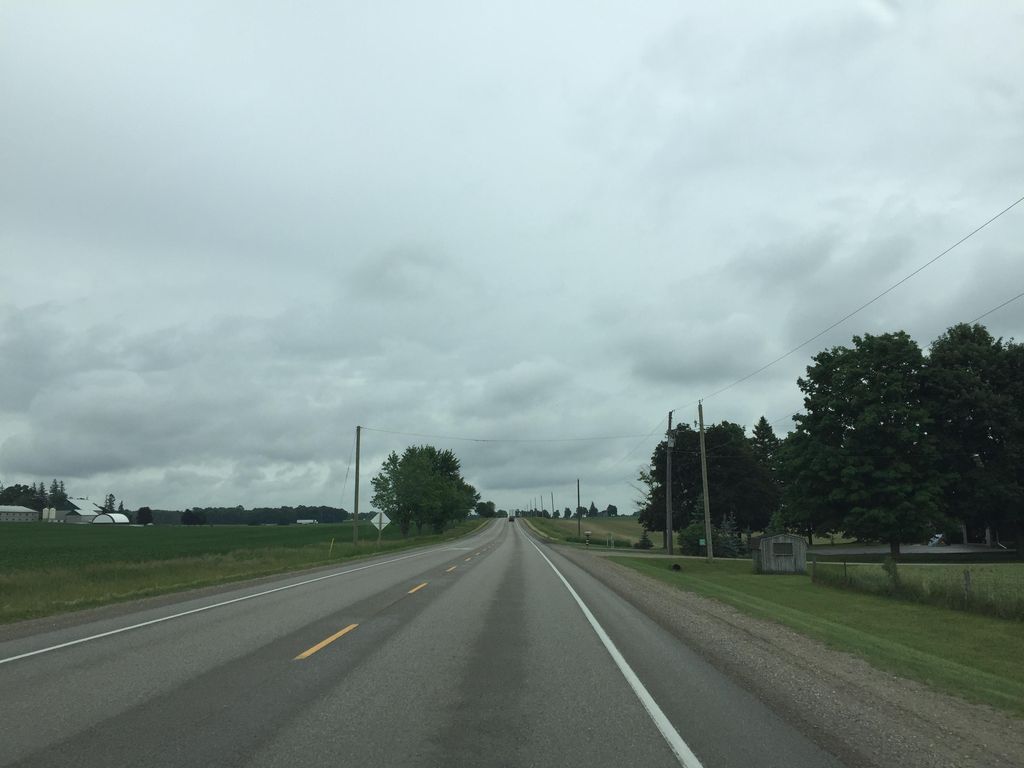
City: kitchener-waterloo